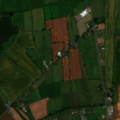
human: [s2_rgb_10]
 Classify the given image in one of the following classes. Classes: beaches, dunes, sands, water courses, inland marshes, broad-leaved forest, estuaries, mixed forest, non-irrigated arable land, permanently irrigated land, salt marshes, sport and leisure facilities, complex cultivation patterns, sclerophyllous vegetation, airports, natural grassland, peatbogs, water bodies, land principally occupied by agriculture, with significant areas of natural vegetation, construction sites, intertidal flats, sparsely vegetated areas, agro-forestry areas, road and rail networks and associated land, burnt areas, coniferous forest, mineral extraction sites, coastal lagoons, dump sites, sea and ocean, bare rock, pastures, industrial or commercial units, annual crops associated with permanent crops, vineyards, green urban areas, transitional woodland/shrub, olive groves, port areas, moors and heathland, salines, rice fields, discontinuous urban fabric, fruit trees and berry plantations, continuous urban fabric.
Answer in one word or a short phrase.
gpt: non-irrigated arable land, pastures, complex cultivation patterns